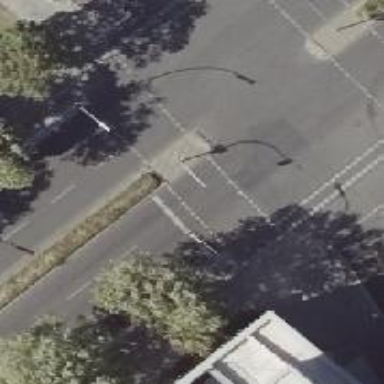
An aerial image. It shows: Road with traffic signals controlling the flow of traffic.